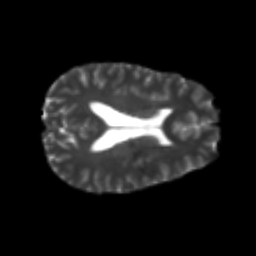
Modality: T2w
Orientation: axial
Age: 26
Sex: male
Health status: healthy
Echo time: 0.074 s